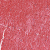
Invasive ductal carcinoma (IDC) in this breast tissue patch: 0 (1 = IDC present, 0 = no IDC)